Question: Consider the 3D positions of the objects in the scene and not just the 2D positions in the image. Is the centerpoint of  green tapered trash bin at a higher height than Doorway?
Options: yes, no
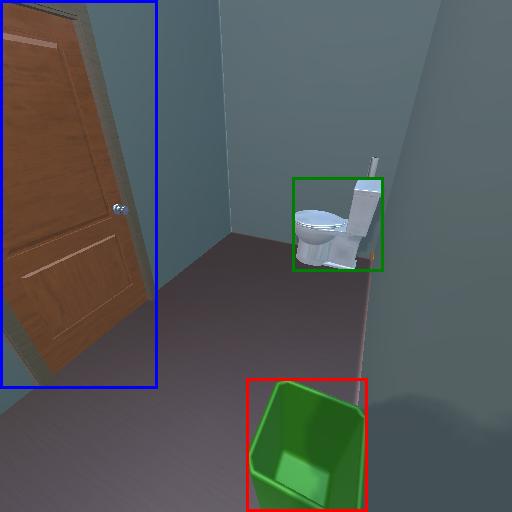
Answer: yes